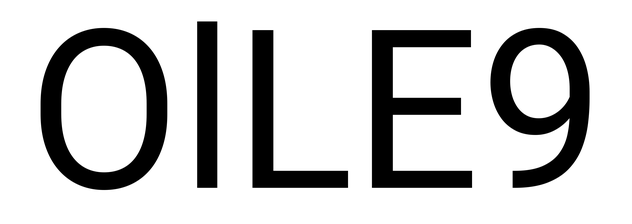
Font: Roboto_Regular